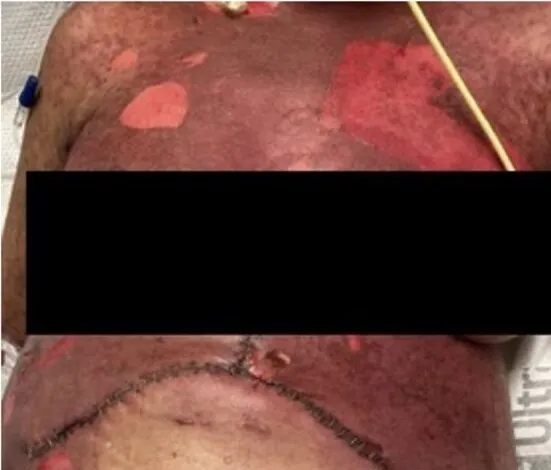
Further progression of her rash a week following developing SJS. She also had significant mucosal sloughing which is not shown in this photo.
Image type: medical_photograph (skin_photograph)